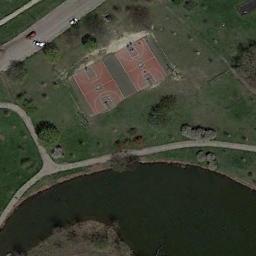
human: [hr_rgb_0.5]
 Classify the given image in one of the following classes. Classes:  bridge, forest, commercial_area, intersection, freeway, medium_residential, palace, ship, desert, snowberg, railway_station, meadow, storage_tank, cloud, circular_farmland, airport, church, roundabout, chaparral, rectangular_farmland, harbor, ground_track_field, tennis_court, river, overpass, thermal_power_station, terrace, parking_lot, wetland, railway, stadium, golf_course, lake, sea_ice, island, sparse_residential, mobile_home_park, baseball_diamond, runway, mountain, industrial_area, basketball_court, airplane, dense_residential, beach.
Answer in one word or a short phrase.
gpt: basketball_court